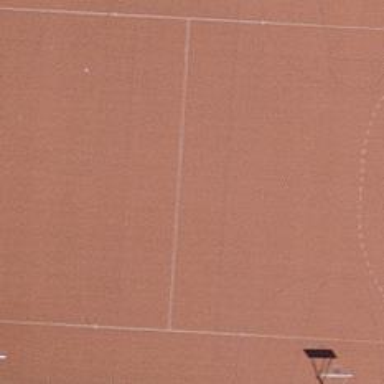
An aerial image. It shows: Multi-sport pitch with tartan surface for leisure activities.